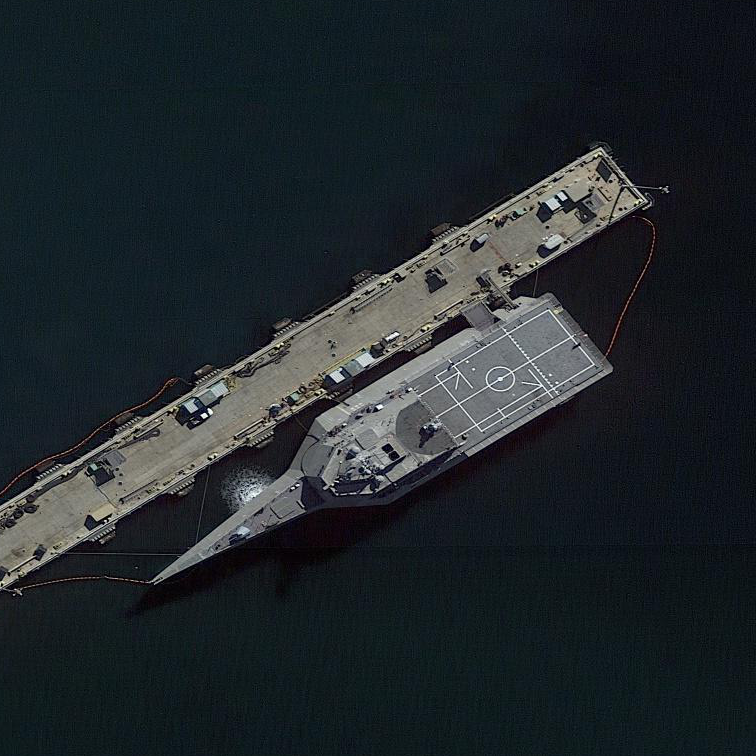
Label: Independence-class_combat_ship